Field crop: maize
Growth stage: 2
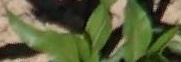
Species: maize